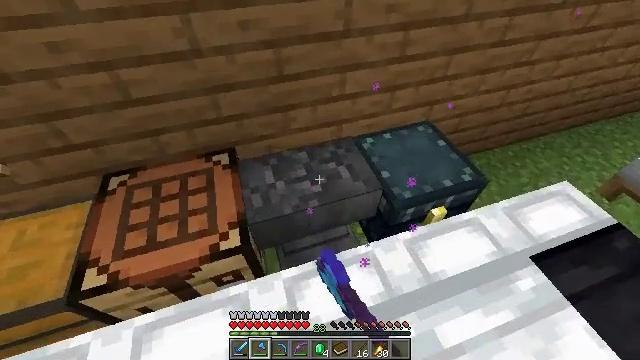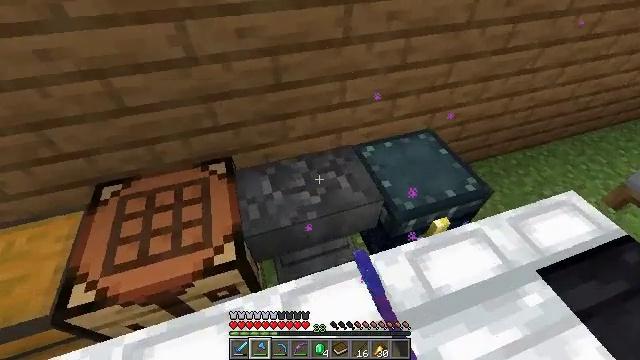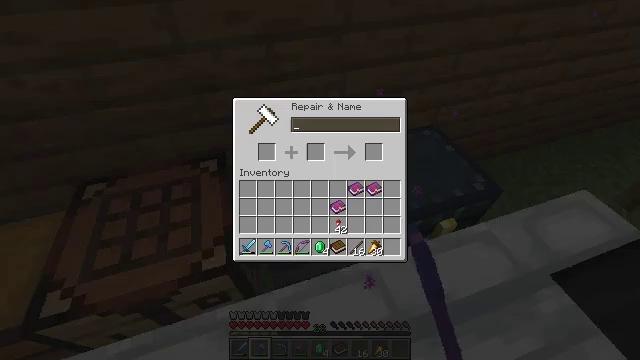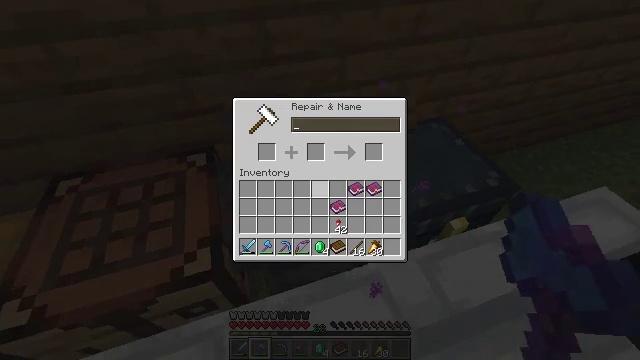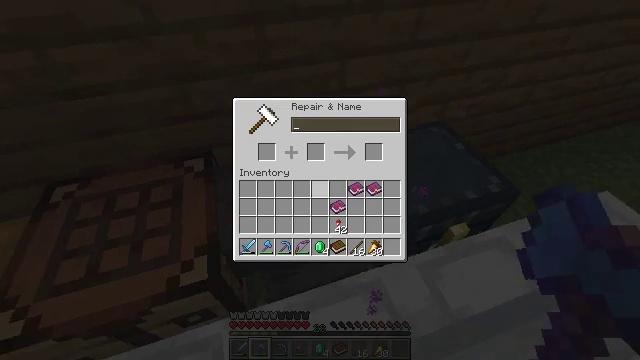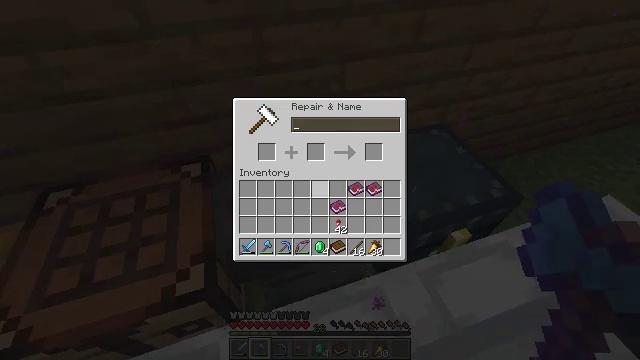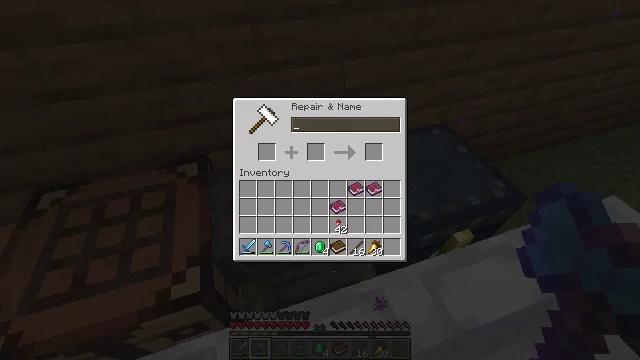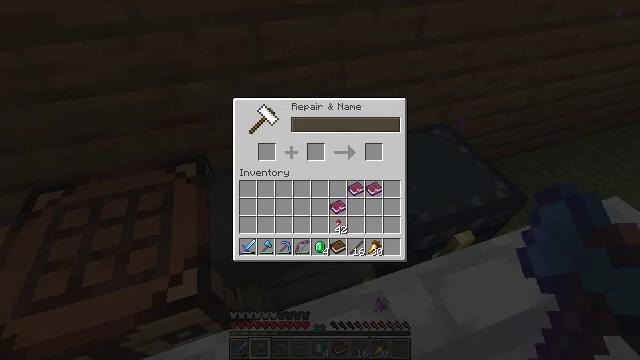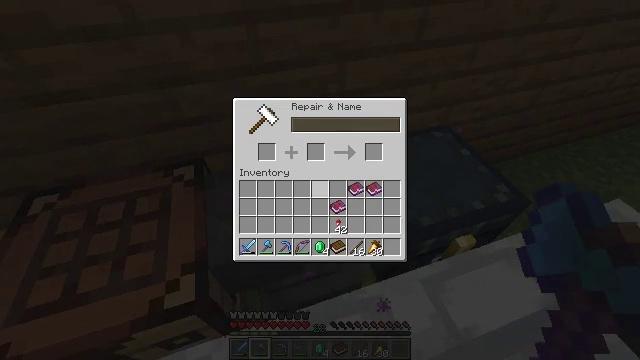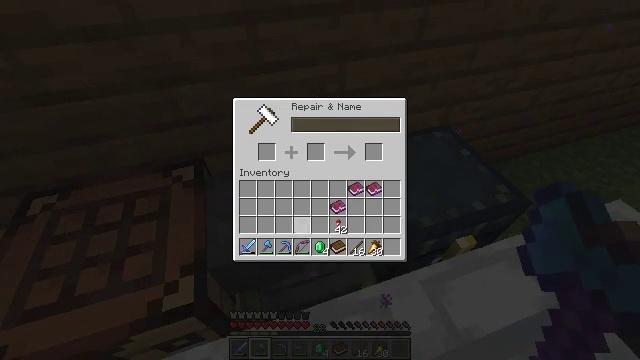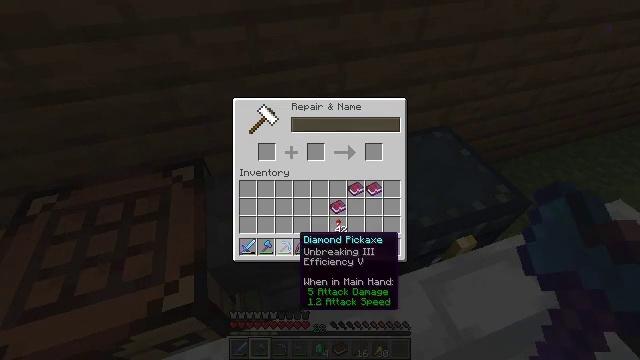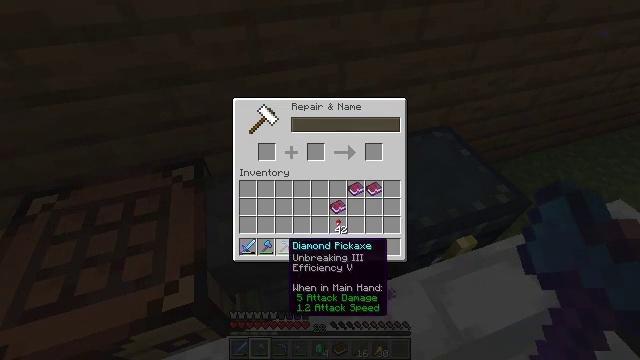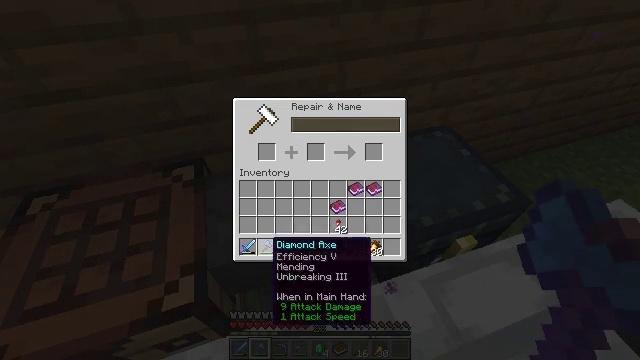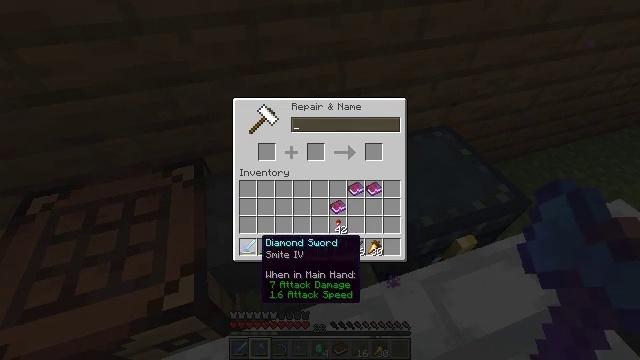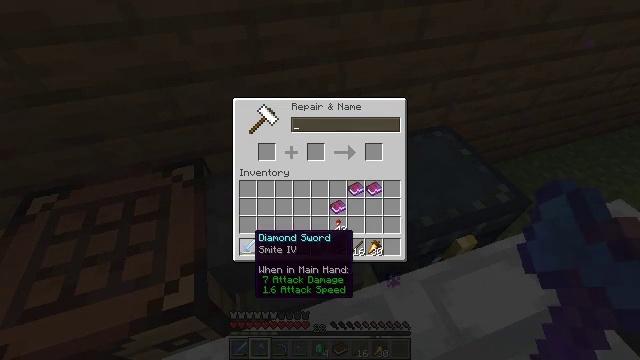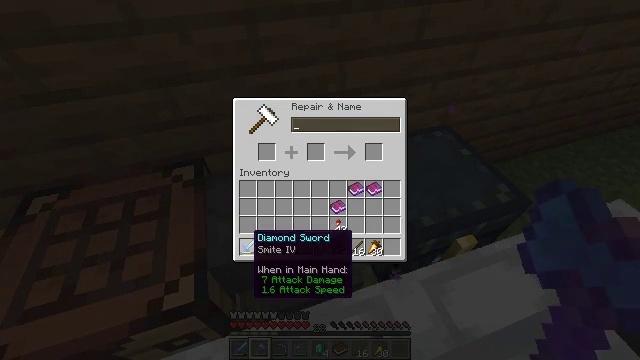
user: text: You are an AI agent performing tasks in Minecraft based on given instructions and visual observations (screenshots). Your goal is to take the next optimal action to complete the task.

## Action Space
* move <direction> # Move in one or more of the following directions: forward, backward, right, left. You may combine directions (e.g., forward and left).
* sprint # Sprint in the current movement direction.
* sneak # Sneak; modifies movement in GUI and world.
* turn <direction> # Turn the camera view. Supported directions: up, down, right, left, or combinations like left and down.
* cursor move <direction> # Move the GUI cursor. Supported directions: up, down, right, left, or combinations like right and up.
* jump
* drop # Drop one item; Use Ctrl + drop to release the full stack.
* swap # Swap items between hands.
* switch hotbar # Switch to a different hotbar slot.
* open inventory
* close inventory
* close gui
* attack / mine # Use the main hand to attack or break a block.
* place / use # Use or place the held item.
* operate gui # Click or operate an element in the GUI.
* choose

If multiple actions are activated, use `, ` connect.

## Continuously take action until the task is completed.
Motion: motion action
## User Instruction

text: Break the spruce leaves to clear the area.
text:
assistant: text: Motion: turn up
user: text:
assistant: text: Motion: cursor move left, open gui
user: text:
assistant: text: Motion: cursor move right
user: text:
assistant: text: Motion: no_op
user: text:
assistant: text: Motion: no_op
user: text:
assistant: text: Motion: no_op
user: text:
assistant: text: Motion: no_op
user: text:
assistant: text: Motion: cursor move down
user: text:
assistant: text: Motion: cursor move left and down
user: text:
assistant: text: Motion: cursor move left and down
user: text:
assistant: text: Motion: sneak, cursor move left
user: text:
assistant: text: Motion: sneak, cursor move left
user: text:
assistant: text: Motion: sneak, cursor move left
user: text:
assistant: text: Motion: sneak, cursor move left
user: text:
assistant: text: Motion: sneak
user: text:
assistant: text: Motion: sneak
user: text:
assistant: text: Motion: sneak
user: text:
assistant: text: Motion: sneak
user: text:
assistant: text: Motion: sneak
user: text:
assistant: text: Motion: sneak
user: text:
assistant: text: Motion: sneak
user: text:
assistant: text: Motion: sneak, operate gui
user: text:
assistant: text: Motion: sneak, operate gui
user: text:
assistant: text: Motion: sneak, operate gui
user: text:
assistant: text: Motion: sneak, cursor move right and up
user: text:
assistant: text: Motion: sneak, cursor move right and up
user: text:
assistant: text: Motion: sneak
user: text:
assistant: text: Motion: sneak
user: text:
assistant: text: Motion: sneak
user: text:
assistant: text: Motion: sneak, cursor move left